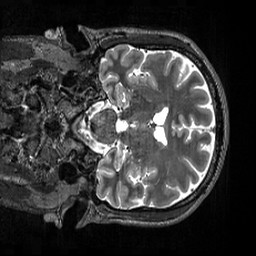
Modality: T2w
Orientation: coronal
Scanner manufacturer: siemens
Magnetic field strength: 3 T
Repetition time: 3.2 s
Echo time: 0.564 s